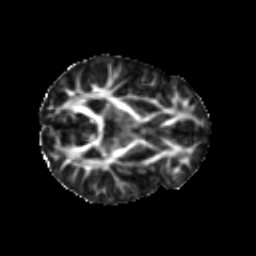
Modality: FA
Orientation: axial
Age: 11
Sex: female
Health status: ill
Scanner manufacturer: ge
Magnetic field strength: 3 T
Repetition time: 6.752 s
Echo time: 0.079 s